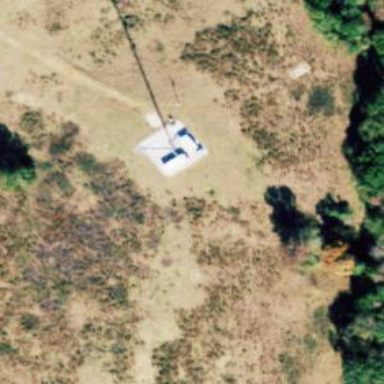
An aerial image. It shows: Communication mast tower.